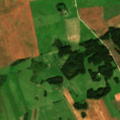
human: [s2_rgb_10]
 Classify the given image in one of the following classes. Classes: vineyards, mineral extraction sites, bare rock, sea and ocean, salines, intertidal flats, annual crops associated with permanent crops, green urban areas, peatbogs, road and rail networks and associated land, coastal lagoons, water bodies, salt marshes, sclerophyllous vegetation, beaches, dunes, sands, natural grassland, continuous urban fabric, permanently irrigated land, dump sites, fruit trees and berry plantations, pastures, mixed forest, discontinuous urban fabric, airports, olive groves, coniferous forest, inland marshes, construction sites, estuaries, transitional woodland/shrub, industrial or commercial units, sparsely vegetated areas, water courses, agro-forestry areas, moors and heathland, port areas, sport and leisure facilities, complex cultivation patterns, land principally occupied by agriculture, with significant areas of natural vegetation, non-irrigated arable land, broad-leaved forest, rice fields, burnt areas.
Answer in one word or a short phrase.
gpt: non-irrigated arable land, complex cultivation patterns, land principally occupied by agriculture, with significant areas of natural vegetation, broad-leaved forest